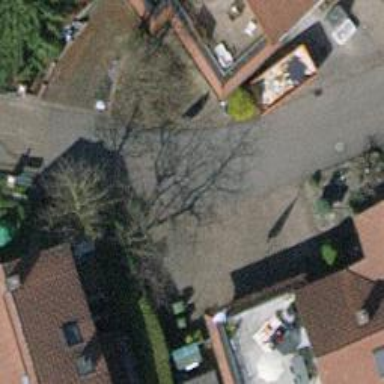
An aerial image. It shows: Residential road.